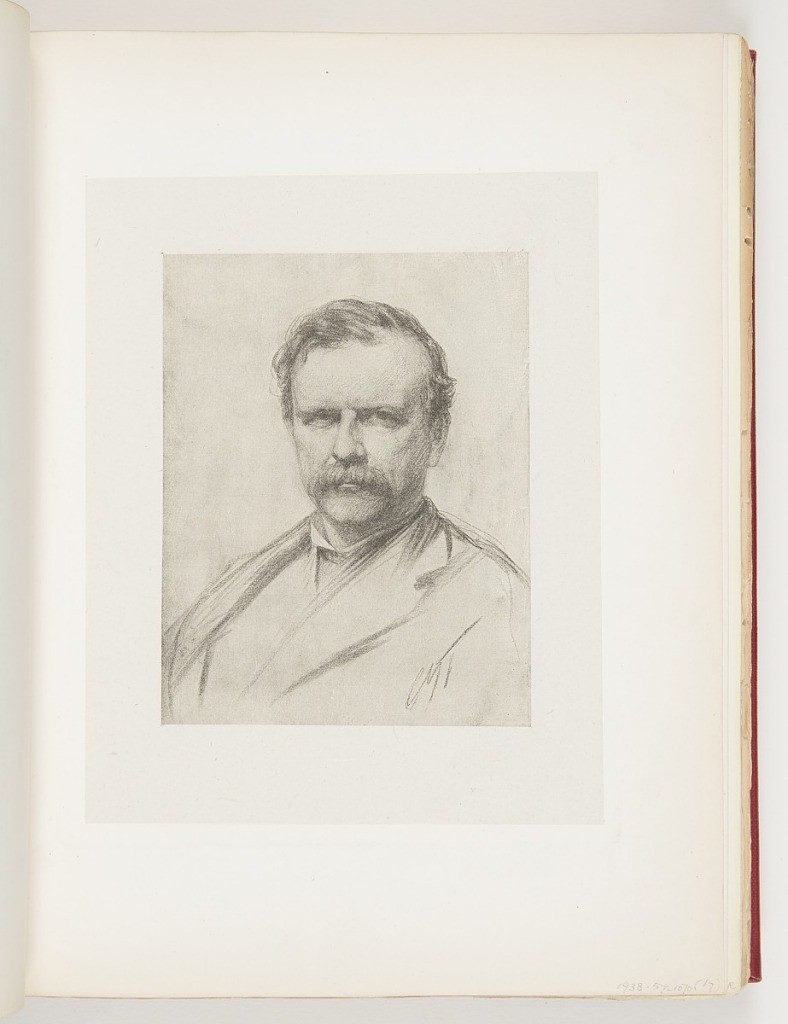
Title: Portrait of F.S. Church, Illustration for Harper's New Monthly Magazine (LXXVIII, No. CCCCLXIII, December 1888, p. 53)
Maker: Frederick Stuart Church, American, 1842–1924
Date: December 1888
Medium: Printed in black ink on paper
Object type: Ephemera
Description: Portrait of Frederick Stuart Church, who looks directly at the viewer.